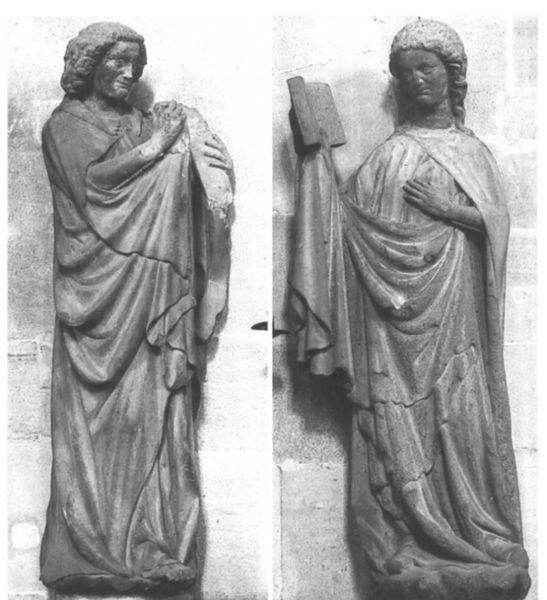
Titel: Westchor, Statuen einer Verkündigungsgruppe
Standort: Schwäbisch Gmünd, Heiligkreuzkirche (EU - D - BW)
Schlagwörter: gemälde, hand, mann, schatten, umhang, finger, frau, geste, kleid, wand, falten, johannes, kleidung, sockel, stein, gewand, haare, mantel, stehend, paar, personen, gotik, kinn, locken, engel, skulptur, zwei, figuren, bronze, faltenwurf, plastik, buch, steht, gestik, statuen, sandstein, romanik, heilige, maria, verkündigung, gabriel, schüsselfalten, steinfiguren, faltenwurt, faltenwur, staturen, lebensgroß, verkp, frau mit buch